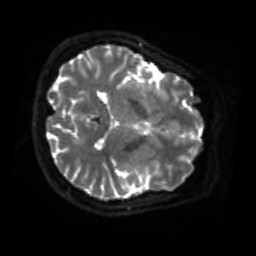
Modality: sbref
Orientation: axial
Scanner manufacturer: siemens
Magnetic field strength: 3 T
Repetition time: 4 s
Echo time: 0.0594 s